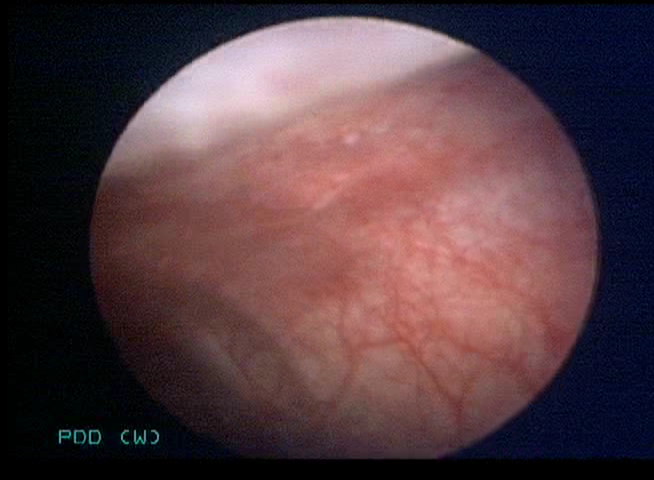
Modality: WLC
Class: Normal mucosa
Bladder cancer association: No